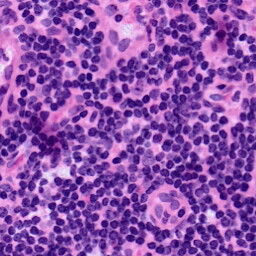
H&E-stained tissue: LymphNode